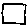
Label: square